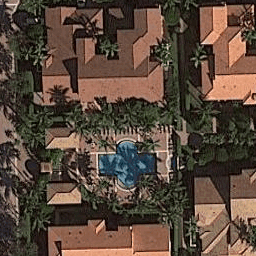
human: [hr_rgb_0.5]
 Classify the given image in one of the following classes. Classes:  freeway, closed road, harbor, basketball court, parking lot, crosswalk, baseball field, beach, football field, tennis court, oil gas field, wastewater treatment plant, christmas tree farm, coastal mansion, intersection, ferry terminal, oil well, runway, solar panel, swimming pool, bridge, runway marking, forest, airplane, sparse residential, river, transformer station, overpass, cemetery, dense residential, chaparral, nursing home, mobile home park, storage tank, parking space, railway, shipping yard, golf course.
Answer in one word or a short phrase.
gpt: coastal mansion